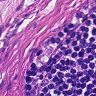
Metastatic tissue present: yes